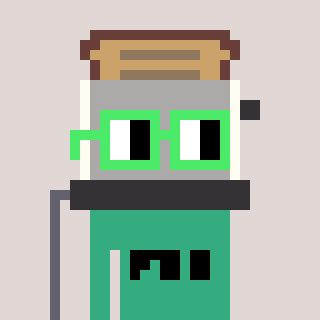
a pixel art character with square light green glasses, a toaster-shaped head and a teal-colored body on a warm background